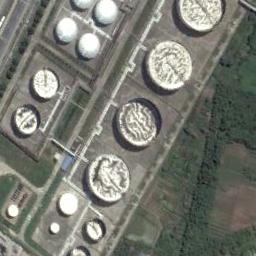
Label: storage tanks